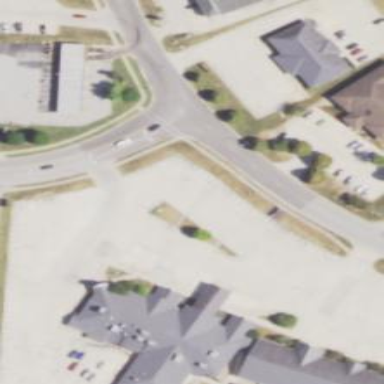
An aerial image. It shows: Left road marking is visible in the image.